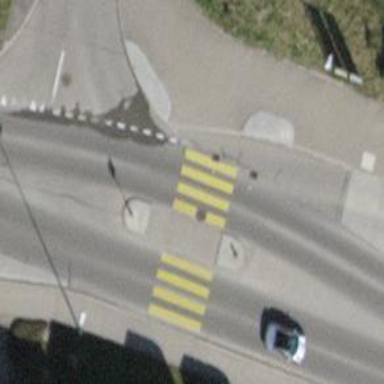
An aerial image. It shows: Uncontrolled road crossing with pedestrian island.